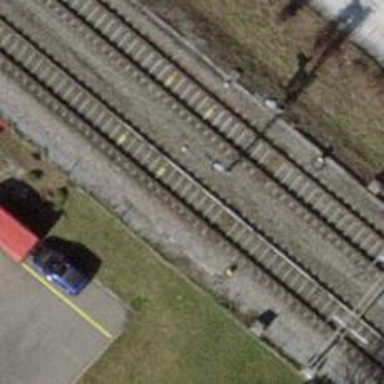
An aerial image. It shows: Railway signal.